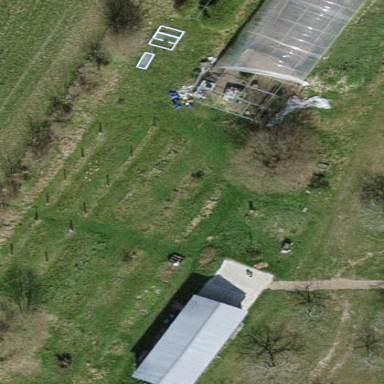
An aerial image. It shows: Farmyard area.